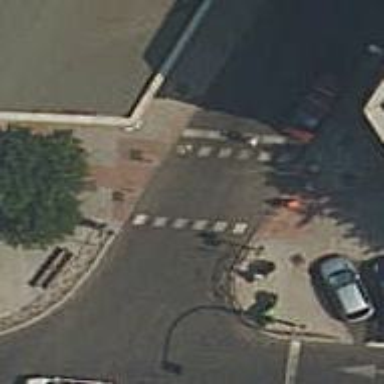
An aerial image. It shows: Road crossing with traffic signals.